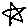
Label: star